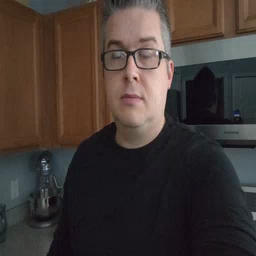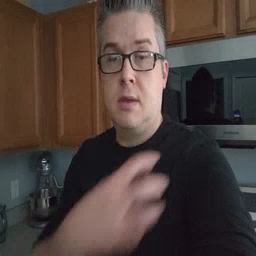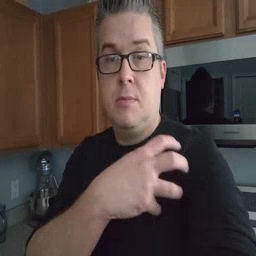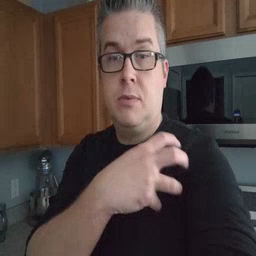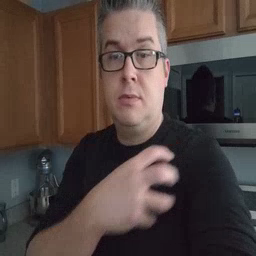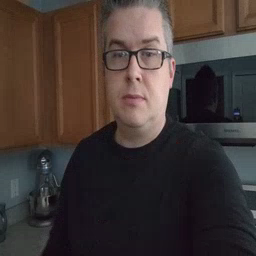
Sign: police